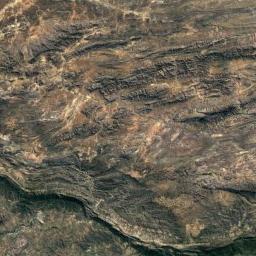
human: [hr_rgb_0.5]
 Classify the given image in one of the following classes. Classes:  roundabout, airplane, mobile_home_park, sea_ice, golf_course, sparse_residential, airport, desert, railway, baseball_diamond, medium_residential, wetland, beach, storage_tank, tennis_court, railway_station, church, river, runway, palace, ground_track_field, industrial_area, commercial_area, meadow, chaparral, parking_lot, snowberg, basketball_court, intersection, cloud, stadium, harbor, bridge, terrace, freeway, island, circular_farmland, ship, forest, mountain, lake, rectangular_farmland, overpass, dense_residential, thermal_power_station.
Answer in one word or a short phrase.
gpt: mountain